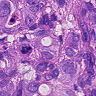
Metastatic tissue present: yes